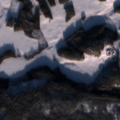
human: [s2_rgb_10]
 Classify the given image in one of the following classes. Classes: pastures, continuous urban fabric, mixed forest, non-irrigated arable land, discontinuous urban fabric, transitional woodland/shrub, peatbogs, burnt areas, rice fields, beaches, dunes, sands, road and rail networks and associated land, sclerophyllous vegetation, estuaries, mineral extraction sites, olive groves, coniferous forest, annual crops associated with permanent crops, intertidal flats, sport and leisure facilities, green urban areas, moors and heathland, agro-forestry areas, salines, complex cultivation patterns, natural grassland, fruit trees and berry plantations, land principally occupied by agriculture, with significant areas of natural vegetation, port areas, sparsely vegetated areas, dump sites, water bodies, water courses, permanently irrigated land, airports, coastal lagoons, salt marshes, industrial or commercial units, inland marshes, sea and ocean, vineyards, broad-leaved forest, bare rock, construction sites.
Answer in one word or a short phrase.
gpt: non-irrigated arable land, land principally occupied by agriculture, with significant areas of natural vegetation, coniferous forest, mixed forest